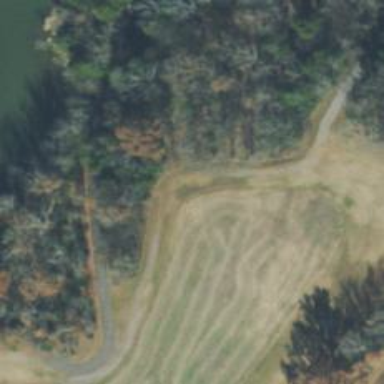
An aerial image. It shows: Disc golf basket.